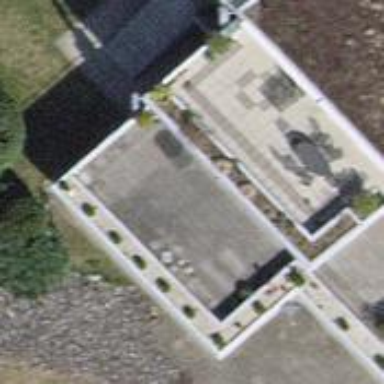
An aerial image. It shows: Terrace building.